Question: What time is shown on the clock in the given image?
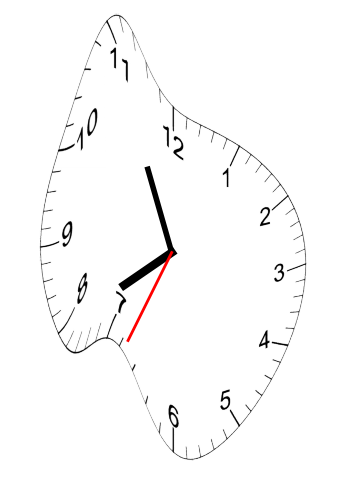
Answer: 07:55:34